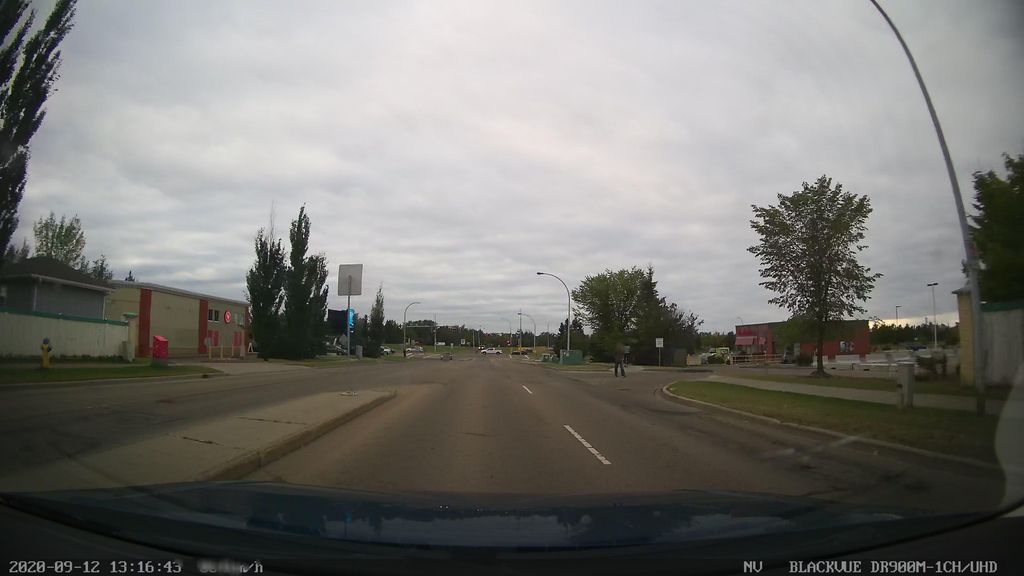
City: edmonton